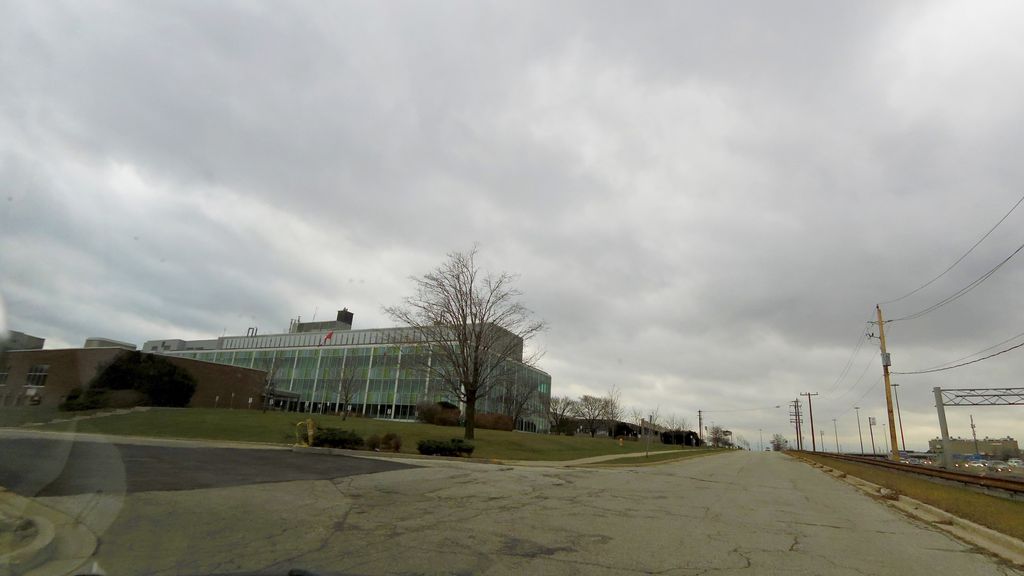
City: toronto